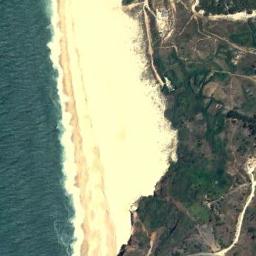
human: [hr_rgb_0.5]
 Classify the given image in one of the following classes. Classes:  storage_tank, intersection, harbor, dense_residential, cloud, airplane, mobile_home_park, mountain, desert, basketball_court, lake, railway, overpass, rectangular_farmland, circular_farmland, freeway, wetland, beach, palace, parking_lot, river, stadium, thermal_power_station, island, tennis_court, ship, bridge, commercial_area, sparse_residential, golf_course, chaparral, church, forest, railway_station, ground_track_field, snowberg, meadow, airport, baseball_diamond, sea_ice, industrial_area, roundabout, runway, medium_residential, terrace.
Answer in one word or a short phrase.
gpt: beach